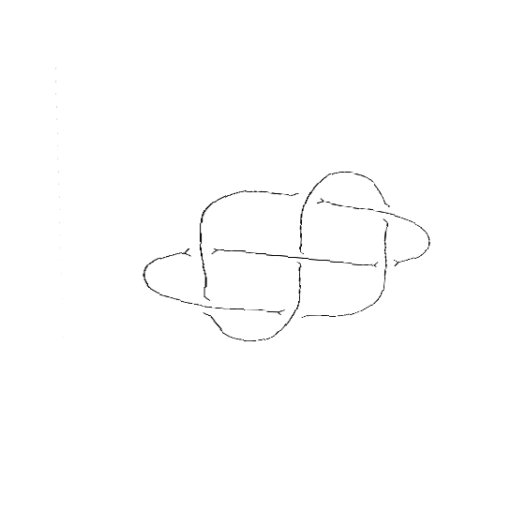
Crossing number: 7